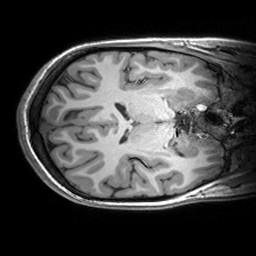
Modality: T1w
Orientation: axial
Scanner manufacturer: siemens
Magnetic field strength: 3 T
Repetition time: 2.53 s
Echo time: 0.00299 s